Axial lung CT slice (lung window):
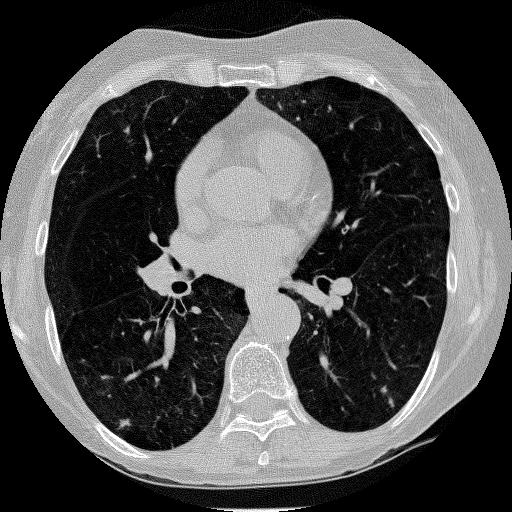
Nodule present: yes
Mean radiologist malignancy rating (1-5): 3.5